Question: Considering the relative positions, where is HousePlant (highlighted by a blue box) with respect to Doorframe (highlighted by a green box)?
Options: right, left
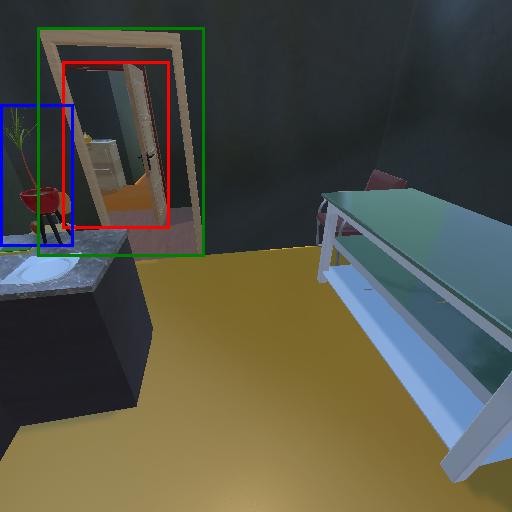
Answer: right